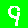
Digit: 9